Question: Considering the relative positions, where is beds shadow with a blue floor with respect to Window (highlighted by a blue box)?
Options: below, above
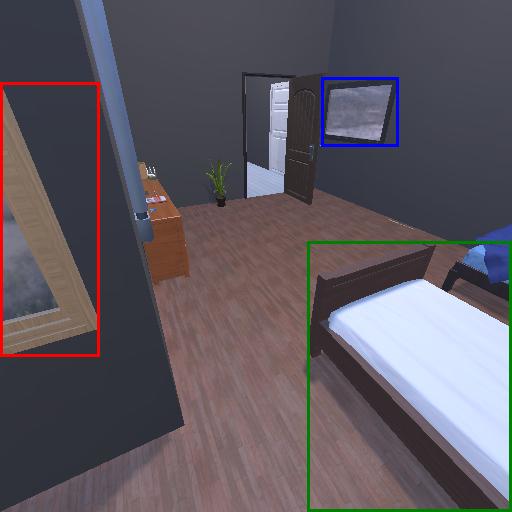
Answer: below